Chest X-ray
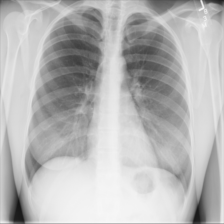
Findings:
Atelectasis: negative
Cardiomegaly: negative
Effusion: negative
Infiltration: negative
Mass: negative
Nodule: negative
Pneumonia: negative
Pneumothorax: negative
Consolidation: negative
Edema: negative
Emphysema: negative
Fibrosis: negative
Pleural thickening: negative
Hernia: negative